Interaction volume radius: 10 \u00c5
Interaction volume height: 10 \u00c5
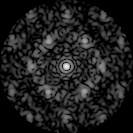
Disorder parameter: 0.6132